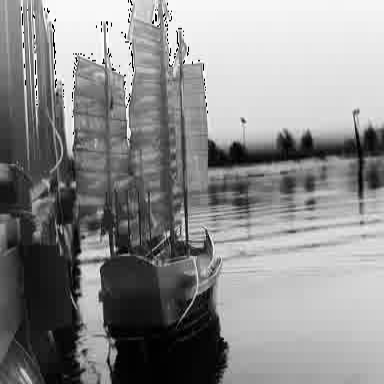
There is a sailboat in the infrared image.